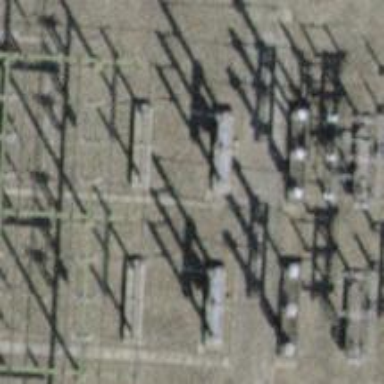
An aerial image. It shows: Insulator used in power systems.